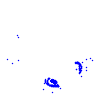
Particle: pion